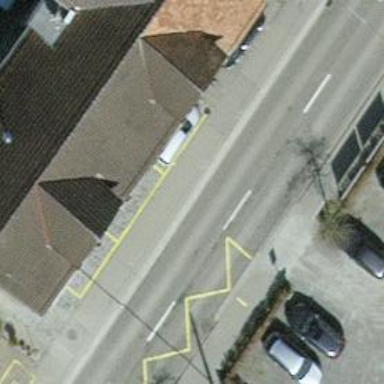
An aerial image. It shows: Trolleybus stop position for public transport.